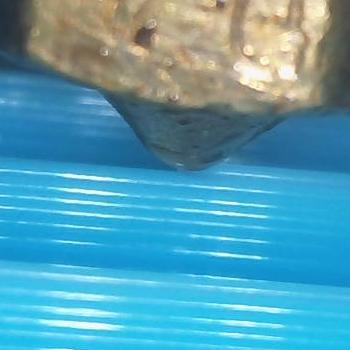
Flow rate: 62%